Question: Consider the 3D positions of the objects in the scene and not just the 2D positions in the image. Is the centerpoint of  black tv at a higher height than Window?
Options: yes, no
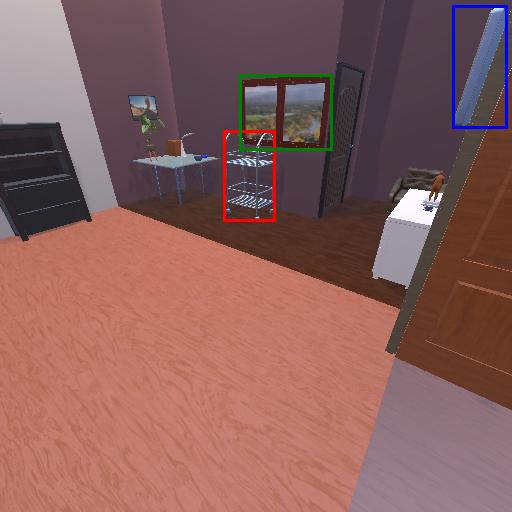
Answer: yes